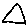
Label: triangle